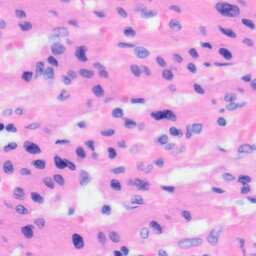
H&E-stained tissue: Liver